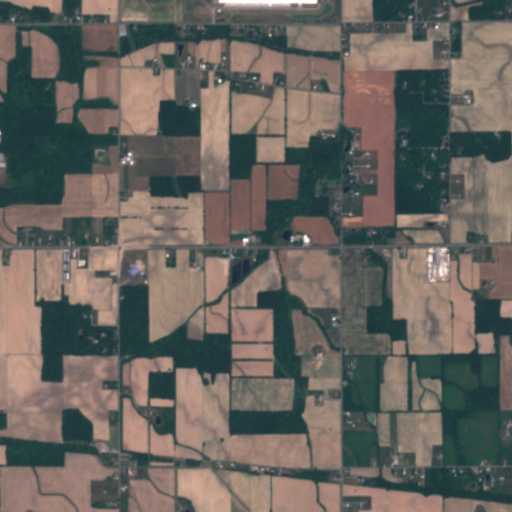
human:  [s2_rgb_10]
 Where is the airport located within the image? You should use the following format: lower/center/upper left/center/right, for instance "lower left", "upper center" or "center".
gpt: The airport is located in the lower left of the image.
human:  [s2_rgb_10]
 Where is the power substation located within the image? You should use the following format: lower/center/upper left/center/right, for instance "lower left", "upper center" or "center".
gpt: The power substation is located in the upper left of the image.
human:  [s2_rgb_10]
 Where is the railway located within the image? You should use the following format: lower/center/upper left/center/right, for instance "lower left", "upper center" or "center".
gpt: The railway is located in the upper of the image.
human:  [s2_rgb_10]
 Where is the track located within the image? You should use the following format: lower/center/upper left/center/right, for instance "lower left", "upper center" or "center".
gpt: There is no track in the image.